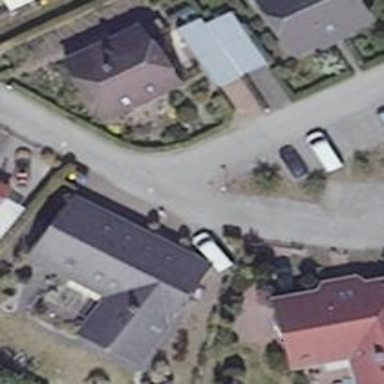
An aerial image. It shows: Living street.